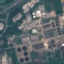
Label: Industrial